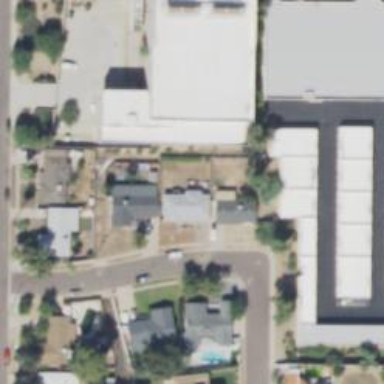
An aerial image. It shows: Building.